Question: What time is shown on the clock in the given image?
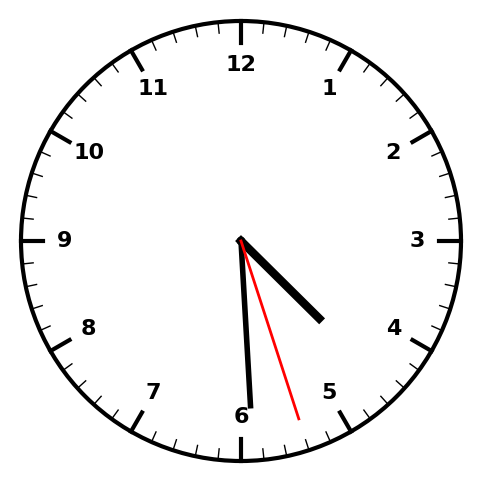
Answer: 04:29:27